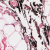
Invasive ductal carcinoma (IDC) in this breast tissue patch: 0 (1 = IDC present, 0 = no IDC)